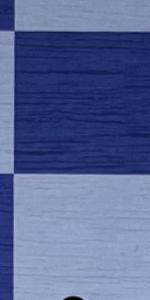
Label: Empty